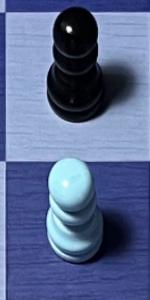
Label: Pawn_White